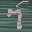
Label: 7